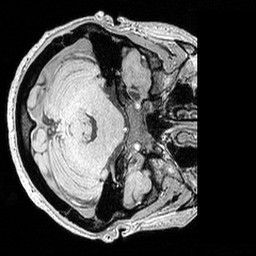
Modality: MP2RAGE
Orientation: axial
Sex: male
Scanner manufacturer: siemens
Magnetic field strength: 3 T
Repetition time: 5 s
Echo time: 0.00292 s